You are looking at the short-time Fourier spectrogram of a rotating shaft's vibration signal. What is the most likely rotor condition (normal, misalignment, unbalance, looseness)?
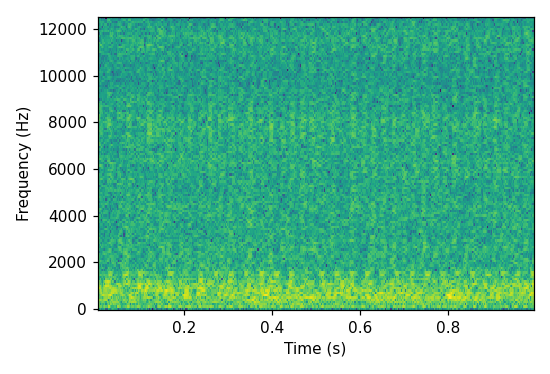
Answer: unbalance